Field crop: maize
Growth stage: 2
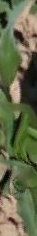
Species: maize